Question: ref:<URL>

ffmpeg expression or (+) not work.
'''
if((gt(t,10))+(lt(t,30)),0,1)
'''
the result is always 0
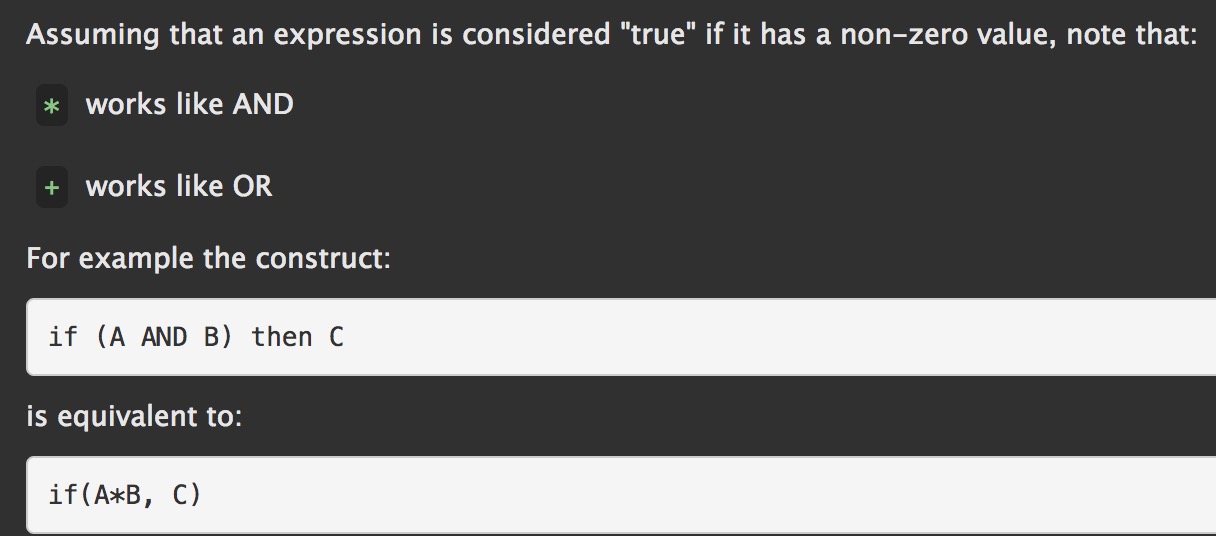
Answer: It's working as expected.
'gt(t,10)' is '1' for all times greater than 10 i.e. '10.01,11,12.....infinity'
'lt(t,30)' is '1' for all times lesser than 30 i.e. '-inf...28,29,29.99'
So the expression 'gt(t,10)+lt(t,30)' is true for all values of 't'.
If you want it to be true for values (10,30) only, use '*'. Or you could just use 'not(between(t,10,30))'